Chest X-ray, AP view. Patient: 37 years old, sex M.
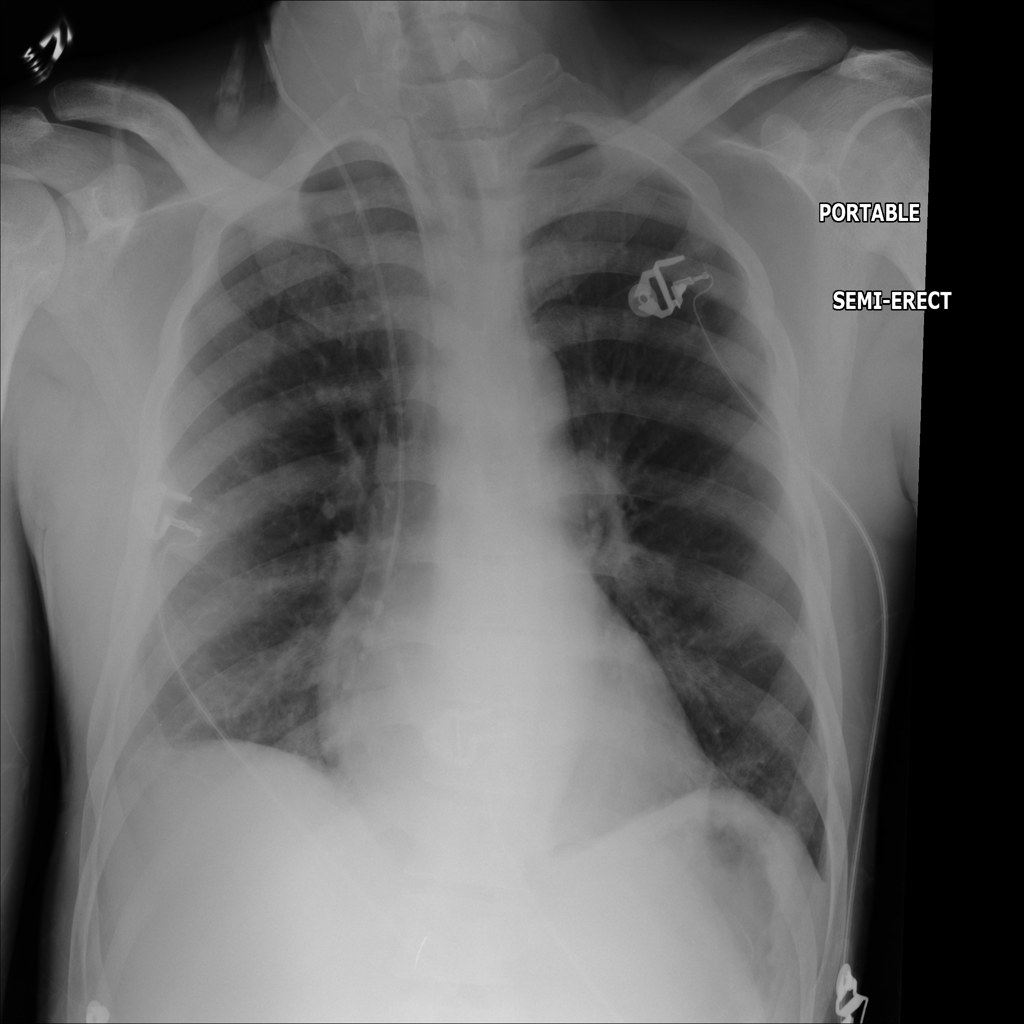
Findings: No Finding